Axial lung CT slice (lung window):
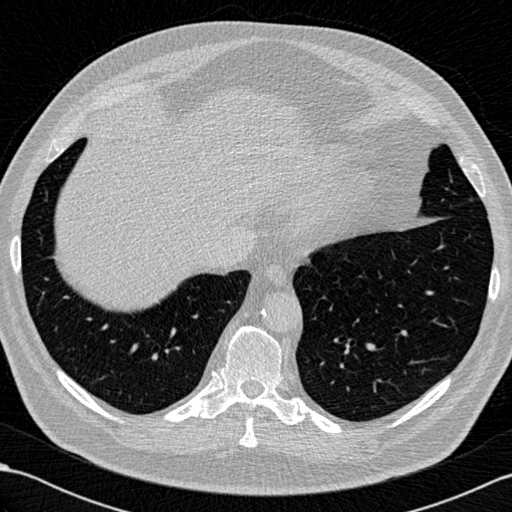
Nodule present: no